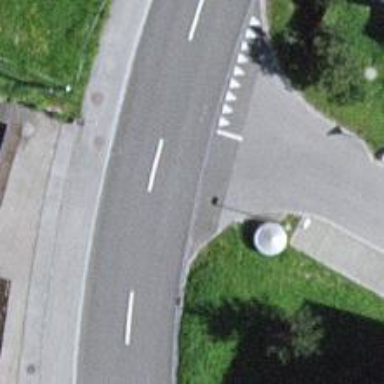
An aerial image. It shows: Public transport stop position.